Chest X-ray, AP view. Patient: 49 years old, sex F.
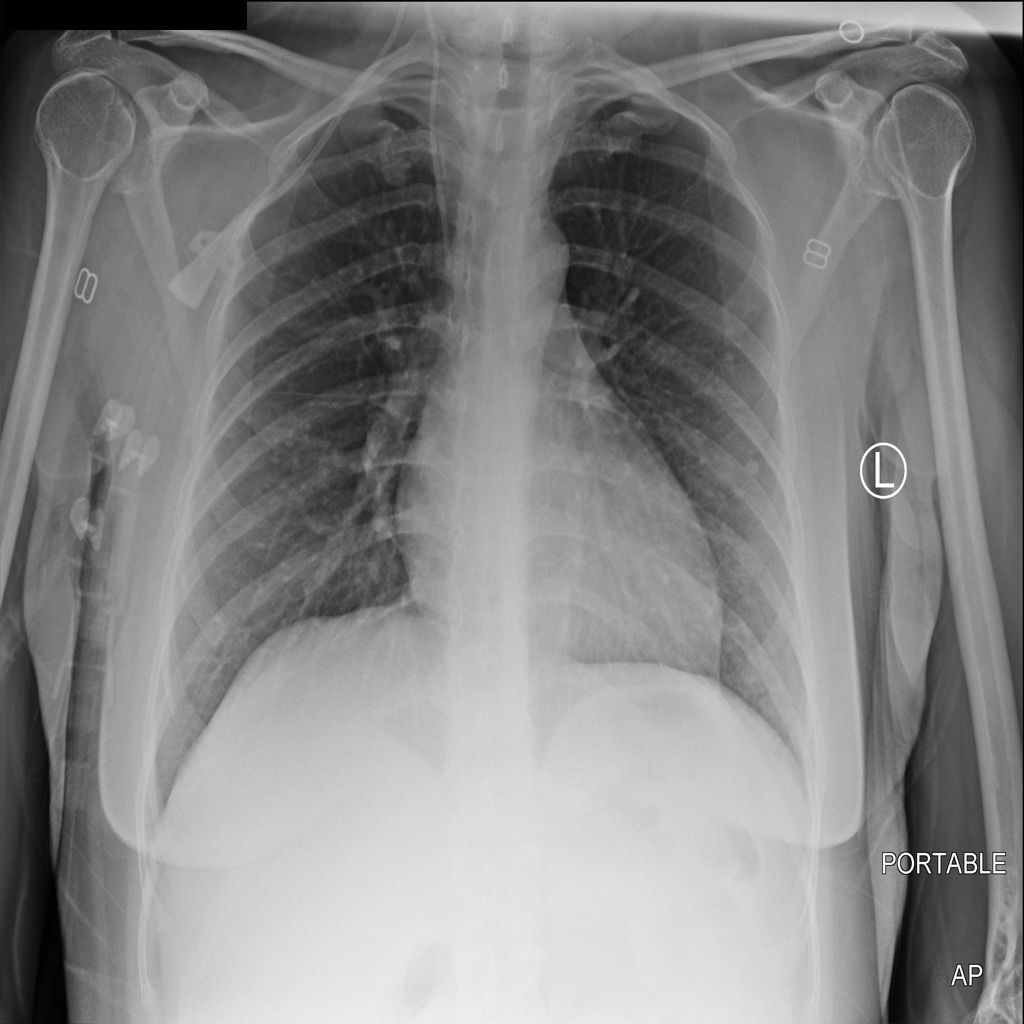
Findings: No Finding